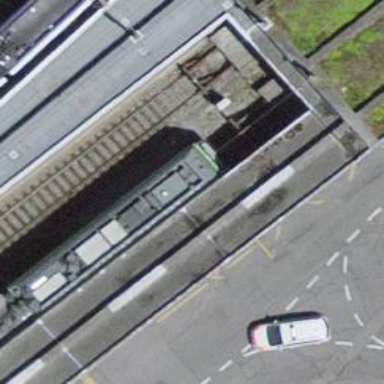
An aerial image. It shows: Railway buffer stop.